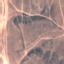
Land use / land cover class: HerbaceousVegetation